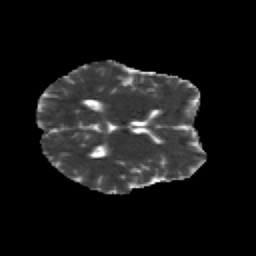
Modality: MD
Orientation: axial
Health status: healthy
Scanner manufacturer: siemens
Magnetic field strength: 3 T
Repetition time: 12 s
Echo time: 0.092 s